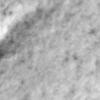
Label: no_change